Question: I'm using iText7's pdfHtml add-on to convert an HTML table into a PDF. However I cannot get it to obey the defined column widths.
I'm using the 'HtmlConverter.ConvertToDocument' to convert my HTML into a PDF.
This is my table:
'''
table {
border-collapse: collapse;
}
table,
td,
th {
border: 1px solid black;
}
.gray-header {
background-color: lightgray;
}
'''
'''
<table style="table-layout: fixed; width: 700px;">
<thead>
<tr class="gray-header">
<th rowspan="2" style="width: 50px;">A</th>
<th rowspan="2" style="width: 250px;">B</th>
<th colspan="4" style="width: 400px;">COLSPAN</th>
</tr>
<tr class="gray-header">
<th>C</th>
<th>D</th>
<th>E</th>
<th>F</th>
</tr>
</thead>
<tbody>
<tr>
<td>A</td>
<td>B</td>
<td>C</td>
<td>D</td>
<td>F</td>
<td>G</td>
</tr>
</tbody>
</table>
'''
This is the table in the PDF

The columns A and B are the same width. B should be 5 times larger then A.
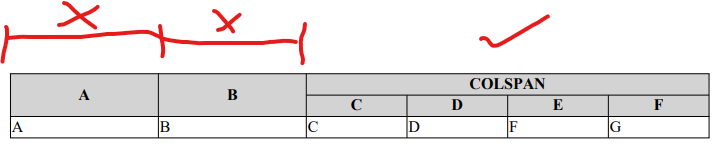
Answer: The workaround is to specify column width definitions in '<col>' tags located in '<colgroup>':
'''
<table style="table-layout: fixed; width: 700px;">
<colgroup>
<col style="width: 50px;"/>
<col style="width: 250px;"/>
<col/>
<col/>
<col/>
<col/>
</colgroup>
<thead>
<tr class="gray-header">
<th rowspan="2">A</th>
<th rowspan="2">B</th>
<th colspan="4">COLSPAN</th>
</tr>
<tr class="gray-header">
<th>C</th>
<th>D</th>
<th>E</th>
<th>F</th>
</tr>
</thead>
<tbody>
<tr>
<td>A</td>
<td>B</td>
<td>C</td>
<td>D</td>
<td>F</td>
<td>G</td>
</tr>
</tbody>
</table>
'''
Visual PDF result for the table structure above:
<URL>